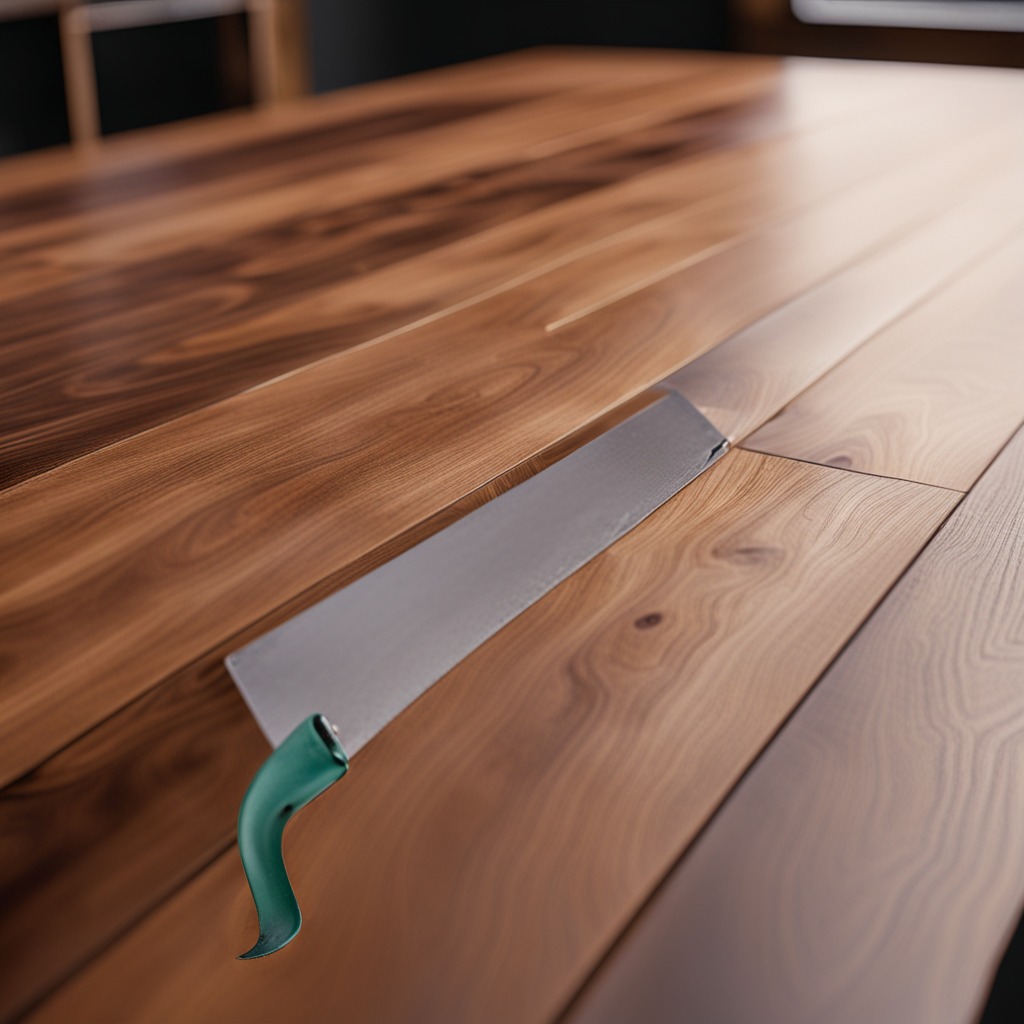
A metal saw is lying on a wooden table in a carpentry studio.